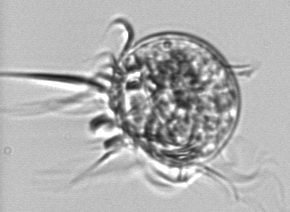
Label: Leegaardiella_ovalis